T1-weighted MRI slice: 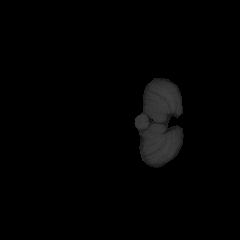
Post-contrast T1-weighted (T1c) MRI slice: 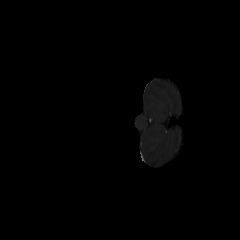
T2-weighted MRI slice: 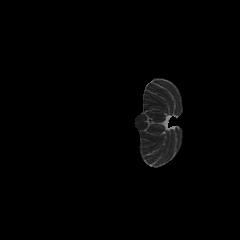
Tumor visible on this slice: no